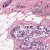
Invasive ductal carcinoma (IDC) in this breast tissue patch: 0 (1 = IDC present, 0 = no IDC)